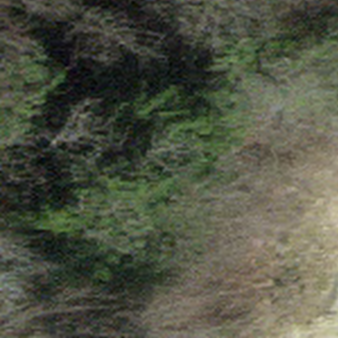
Label: other